Aerial crown-view tile of a tropical tree (Barro Colorado Island, Panama), acquired 20250715:
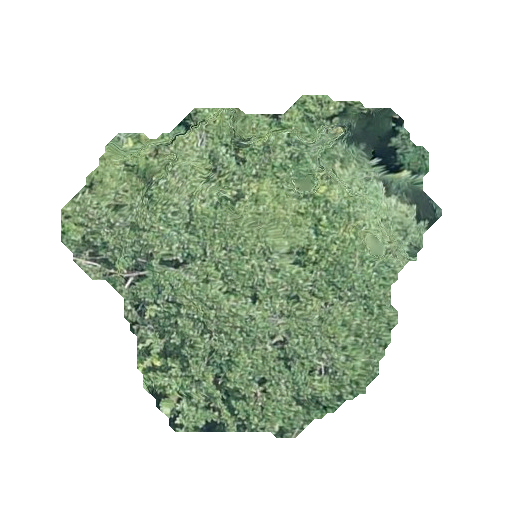
Species: Poulsenia armata
GBIF accepted scientific name: Poulsenia armata
Crown area: 133.956 m²